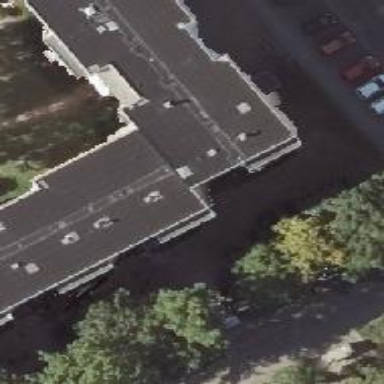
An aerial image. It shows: Building with flat roof.